Question: I'm not sure why this is happening but i have a simple Ajax Code:
'''
$.ajax({ url: "/javascript/testing.js"})
.done(function(data){ console.log(data) })
.fail(function(jqXHR, textStatus, errorThrown) {
console.log(jqXHR);
});
'''
'.fail()' get's executed the status code is "OK". Also the data is present in 'responceText' to the actual legit data. Why is this happening?

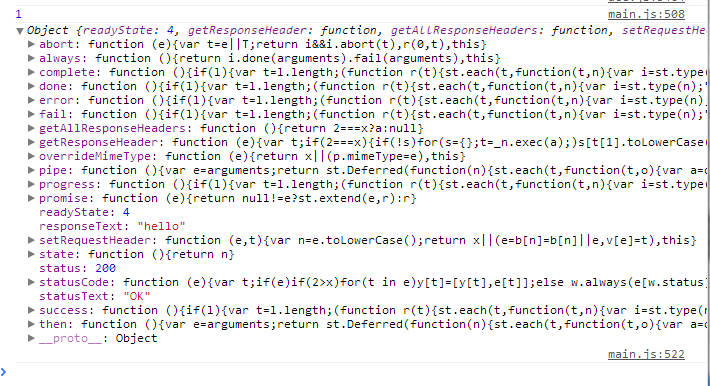
Answer: If you want to parse the javascript file, then the dataType should be 'script':
'''
$.ajax({ url: "/javascript/testing.js", dataType: "script" })
.done(function(data){ console.log(data) })
.fail(function(jqXHR, textStatus, errorThrown) {
console.log(jqXHR);
});
'''
If you are still getting a 'parserError' then there is a problem with your 'testing.js' file.
If you don't want to parse it and just retrieve it, then the dataType should be 'text':
'''
$.ajax({ url: "/javascript/testing.js", dataType: "text" })
'''